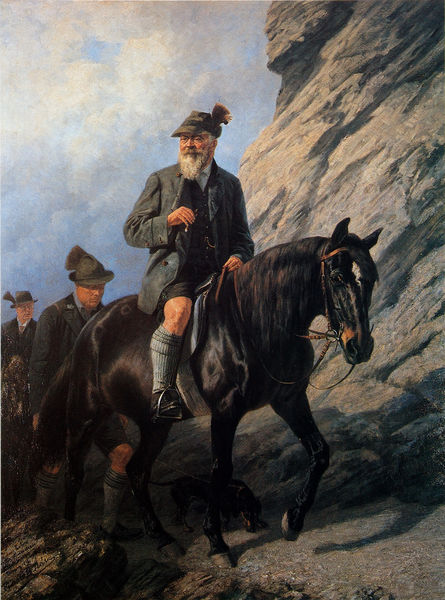
Titel: Prinzregent Luitpold von Bayern auf seinem Jagdpony "Kräh" im Gebirge
Künstler: Richard Benno Adam
Standort: München
Institution: Wittelsbacher Ausgleichfonds
Schlagwörter: berg, blau, felsen, gemälde, gestein, gruppe, hand, himmel, mann, schatten, weiß, wolken, grün, landschaft, fussgänger, grau, hintergrund, hut, hüte, licht, männer, schwarz, ölbild, dackel, hund, weg, wolke, malerei, alt, anzug, bart, jacke, kleidung, stein, steine, vollbart, horn, porträt, öl, natur, pfad, personen, person, bauern, genre, pferd, pferde, reiter, ausritt, blesse, hufe, mähne, rappe, reiten, ritt, sattel, steigbügel, zaumzeug, zügel, aussicht, schuhe, leine, berge, fels, felswand, gebirge, zug, geröll, quaste, socken, strumpf, knie, weste, bauer, strümpfe, bayern, wandern, alpen, herrscher, schuh, jagd, tracht, jäger, wanderer, wams, mehne, prozession, fernrohr, kniestrumpf, kniestrümpfe, fernglas, lederhose, tirol, prinzregent, wanderung, aufstieg, bayer, gams, gamsbart, joppe, steigen, lederhosen, janker, tirolerhut, jankerl, bergsteiger, bergpfad, hutfeder, begleiter, luitpold, traditionell, jad, loden, wadenstrümpfe, bergan, gebirgspfad, 19. jh., 19 jahrhundert, bless, landschaftöreiter, jadt, strümpfe#kniestrümpfe, wanderer waderlstrümpfe